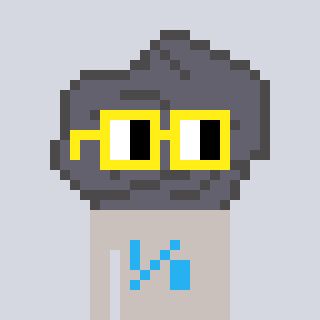
a pixel art character with square yellow glasses, a rock-shaped head and a foggrey-colored body on a cool background